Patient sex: F
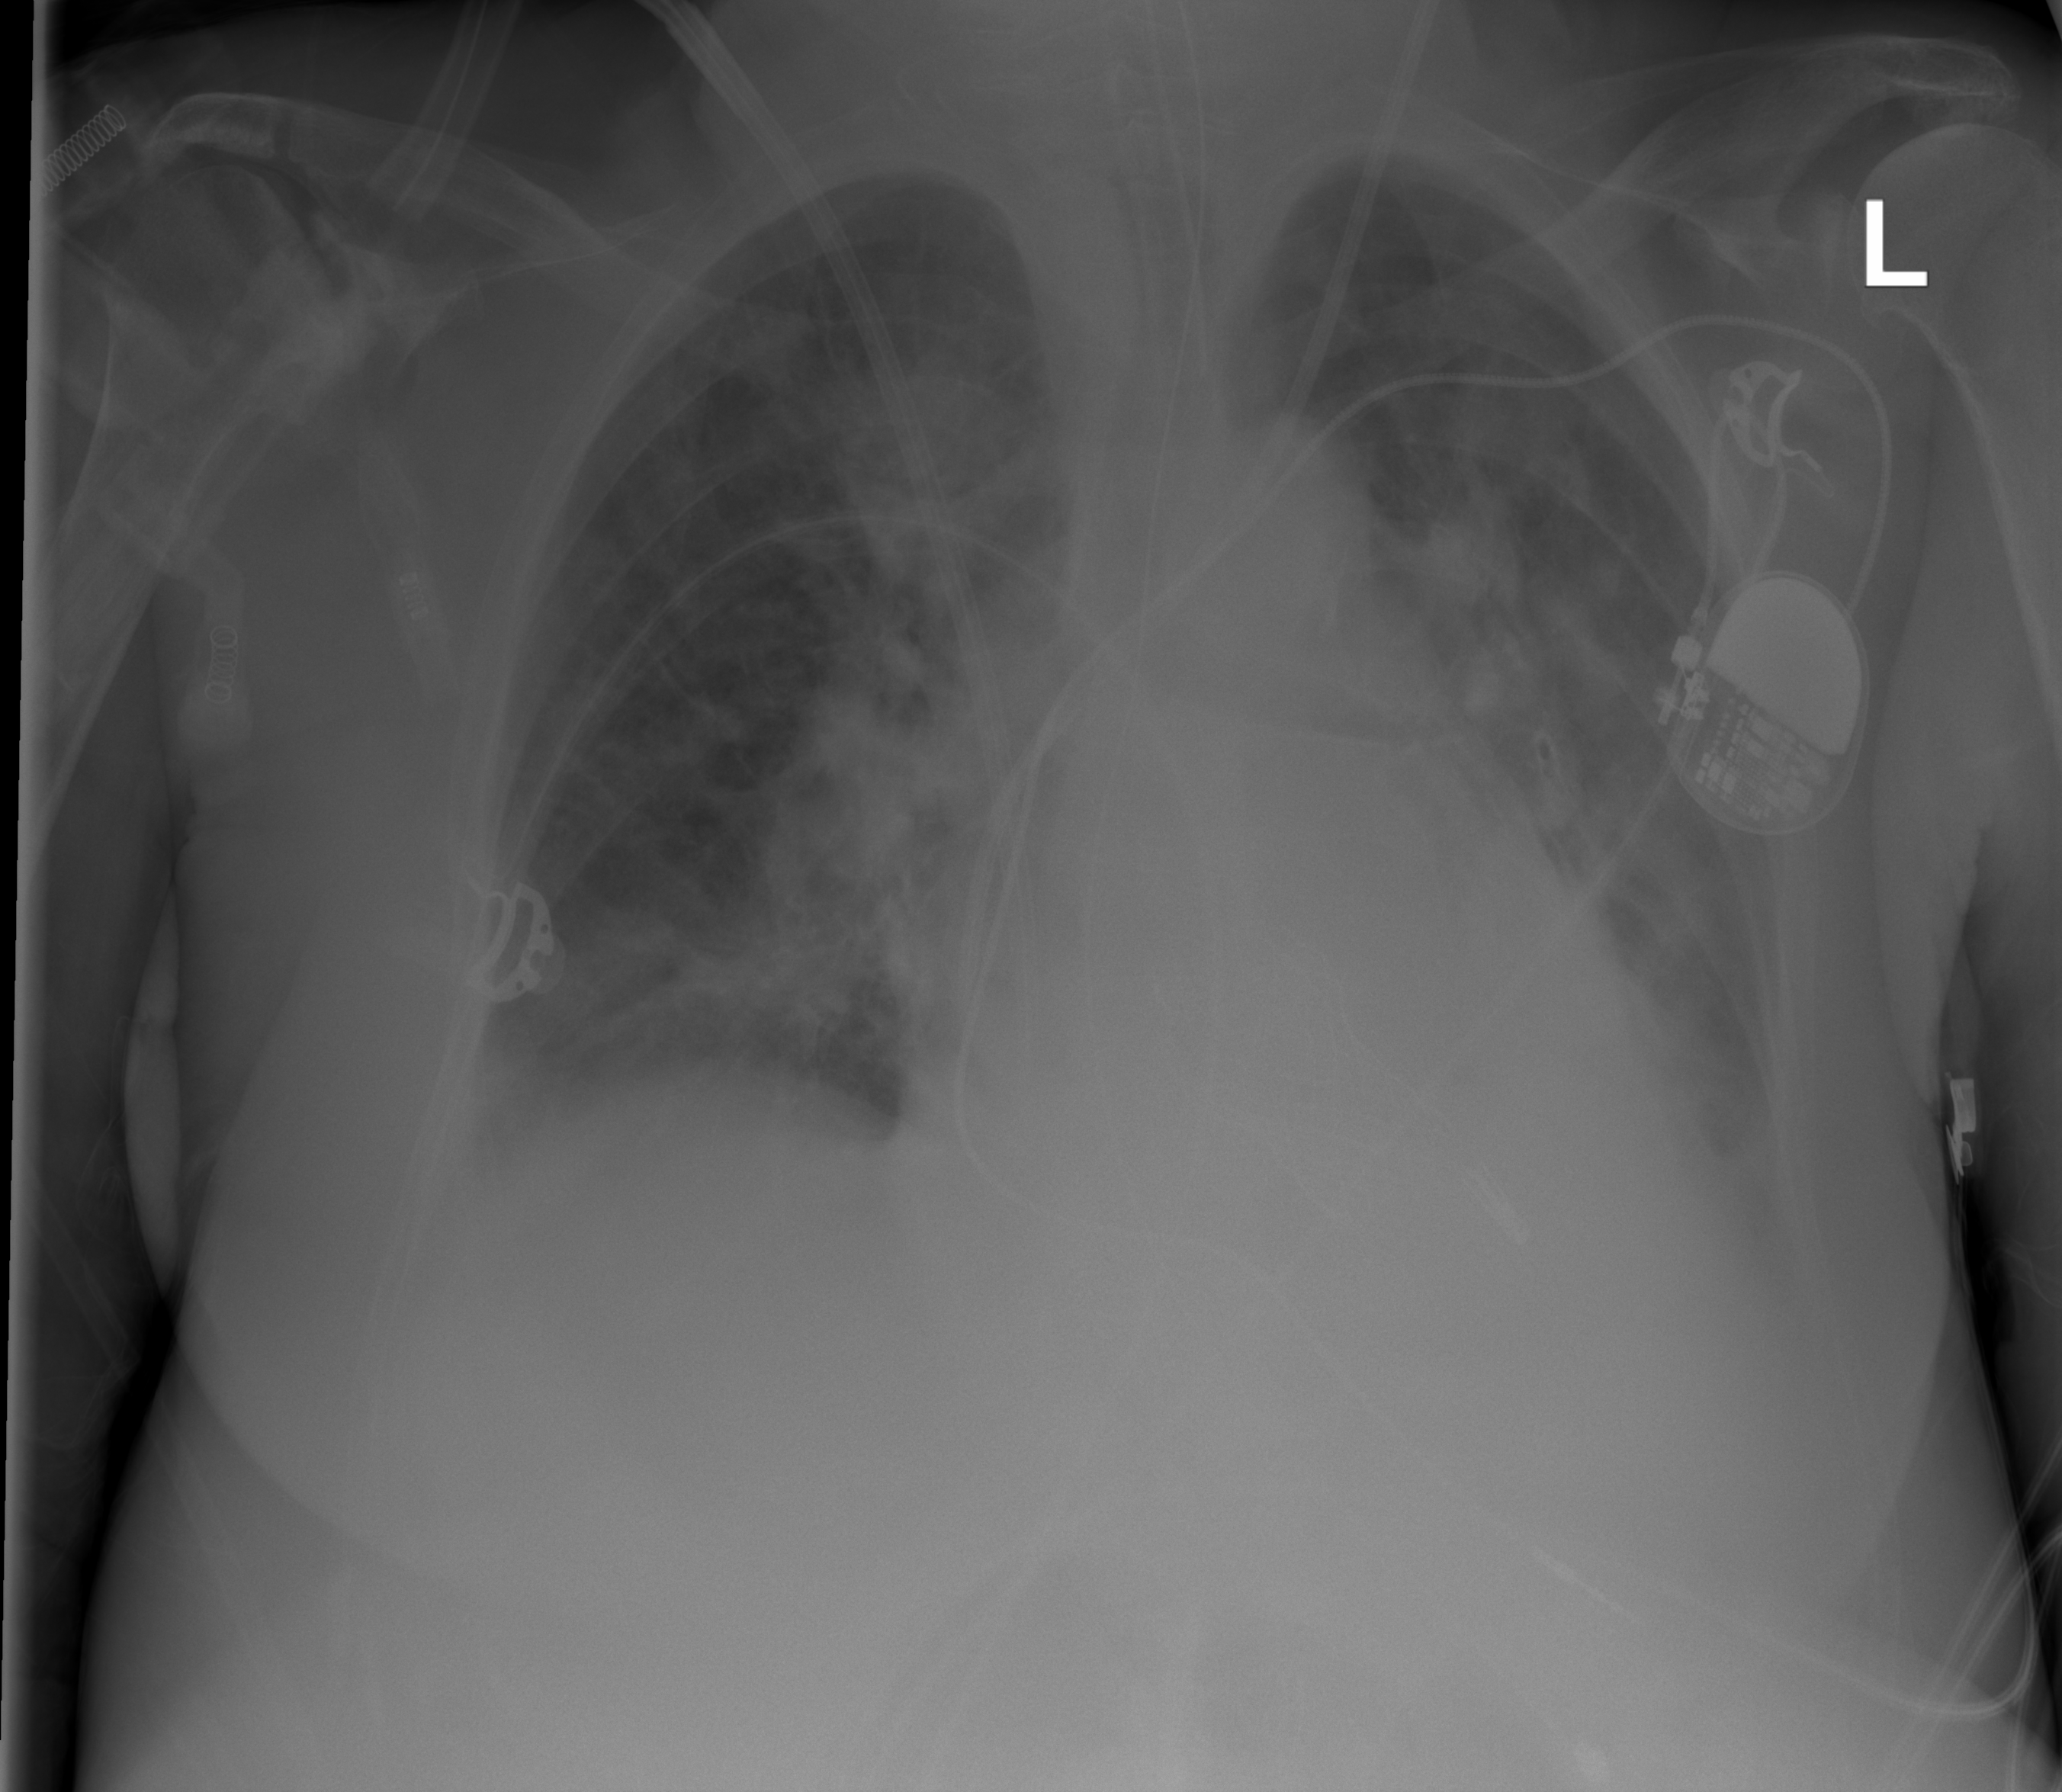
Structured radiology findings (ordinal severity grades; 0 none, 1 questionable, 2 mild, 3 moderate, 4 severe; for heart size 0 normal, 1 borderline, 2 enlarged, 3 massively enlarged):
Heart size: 3
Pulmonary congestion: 2
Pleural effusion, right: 2
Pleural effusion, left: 2
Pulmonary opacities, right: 1
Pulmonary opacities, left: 1
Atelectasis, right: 2
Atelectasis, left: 2